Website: ulta-beauty
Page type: payment
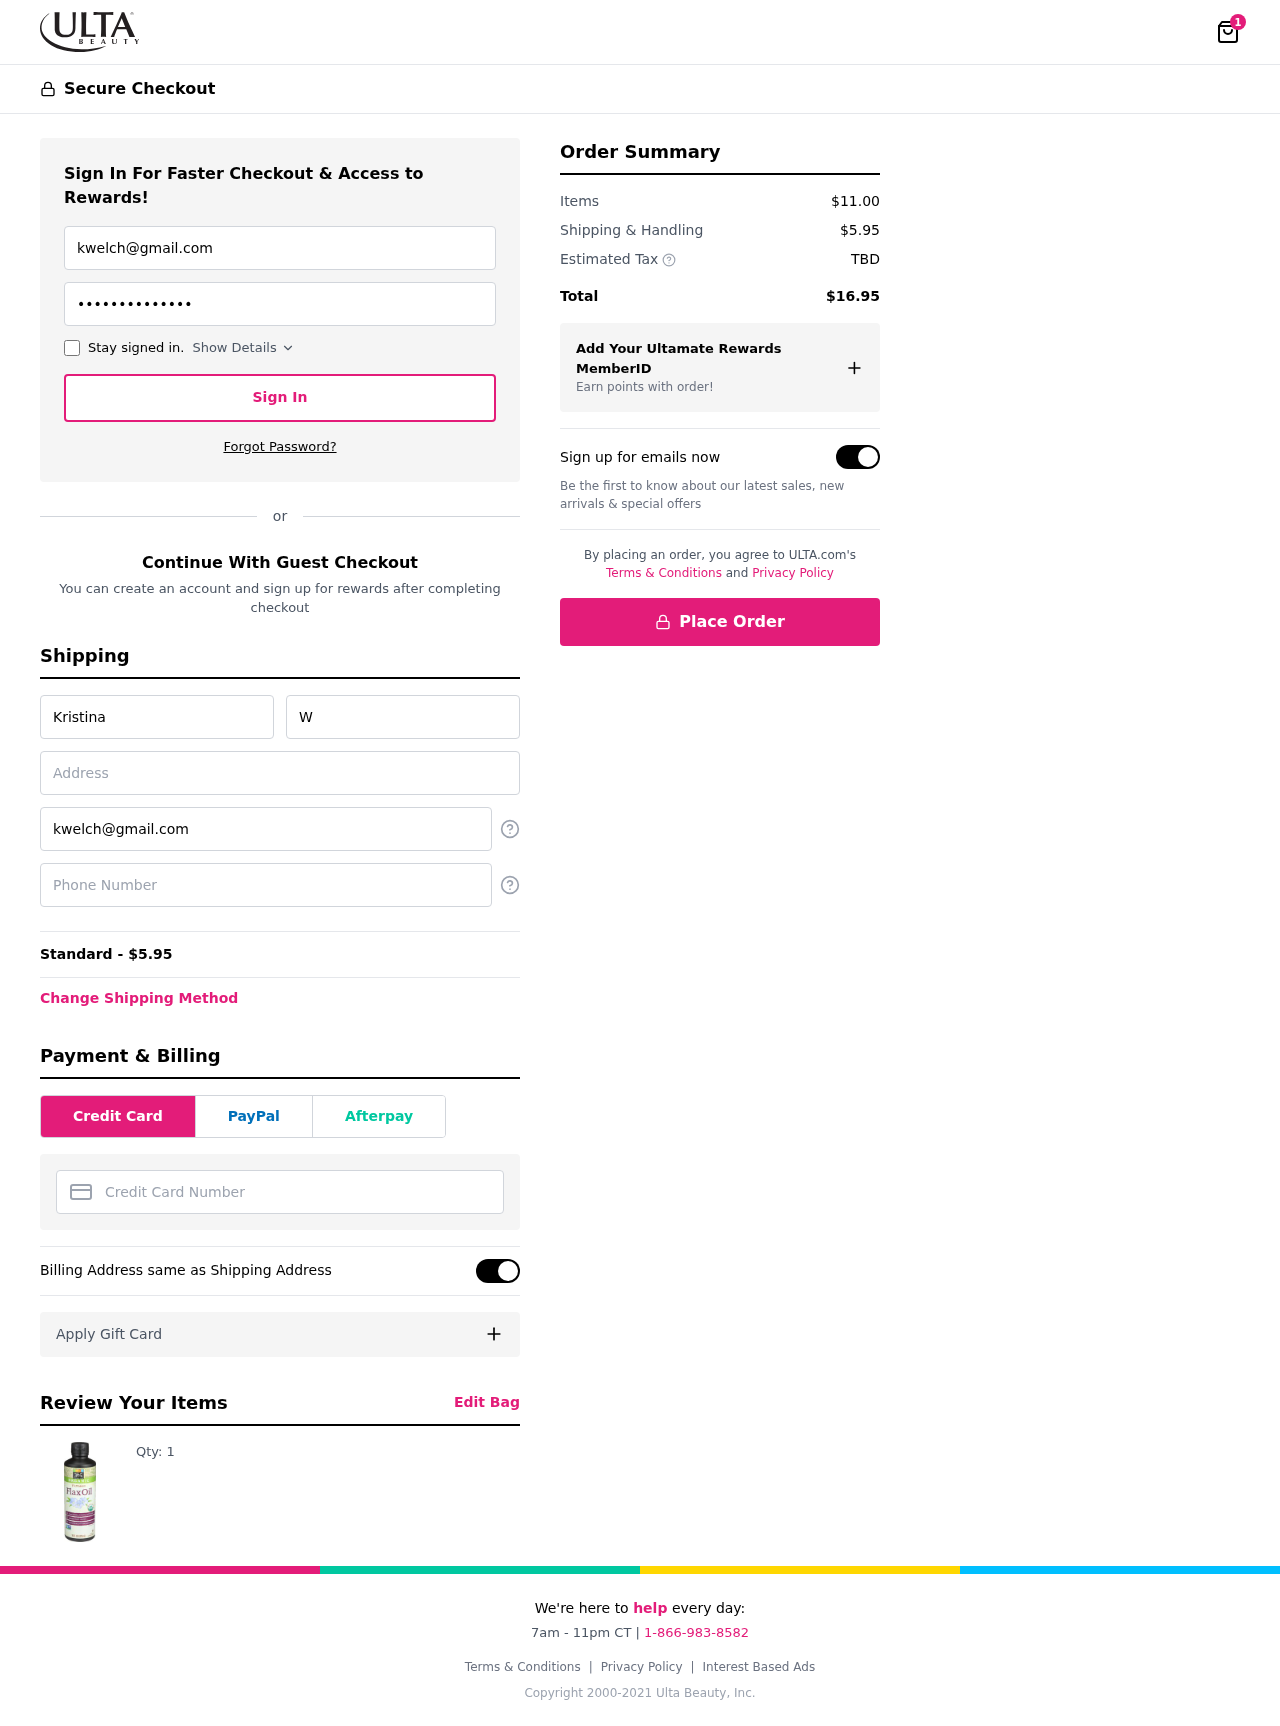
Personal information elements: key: PII_CARD_NUMBER
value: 4597 2350 0657 9240
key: PII_EMAIL
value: kwelch@gmail.com
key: PII_FIRSTNAME
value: Kristina
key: PII_LASTNAME
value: Welch
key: PII_PHONE
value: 6714076163
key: PII_STREET
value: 74862 Victoria Turnpike Suite 203
Product elements: key: PRODUCT1_QUANTITY
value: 1
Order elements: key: ORDER_NUM_ITEMS
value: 1
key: ORDER_SHIPPING_COST
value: $5.95
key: ORDER_SHIPPING_COST
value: Standard - $5.95
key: ORDER_SUBTOTAL
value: $11.00
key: ORDER_TAX
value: TBD
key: ORDER_TOTAL
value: $16.95